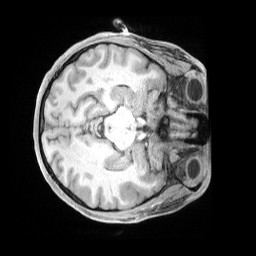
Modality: T1w
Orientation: axial
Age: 34
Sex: female
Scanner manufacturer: siemens
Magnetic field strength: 3 T
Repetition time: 2 s
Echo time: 0.00211 s